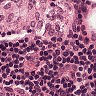
Metastatic tissue present: no